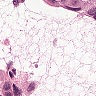
Metastatic tissue present: yes